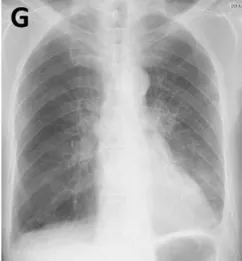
Case 2 (A-C) Chest X-ray and computed tomography (CT) before nivolumab administration. Primary lung cancer lesion (circle) and a small amount of pericardial effusion are detected.
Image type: radiology (x_ray)